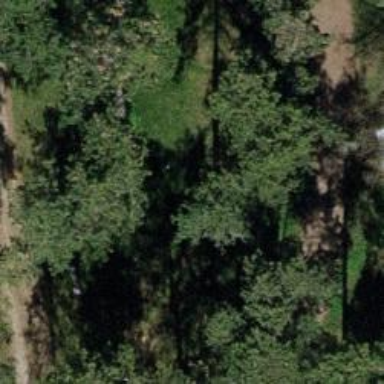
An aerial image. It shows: Mixed leaf type tree in natural setting.